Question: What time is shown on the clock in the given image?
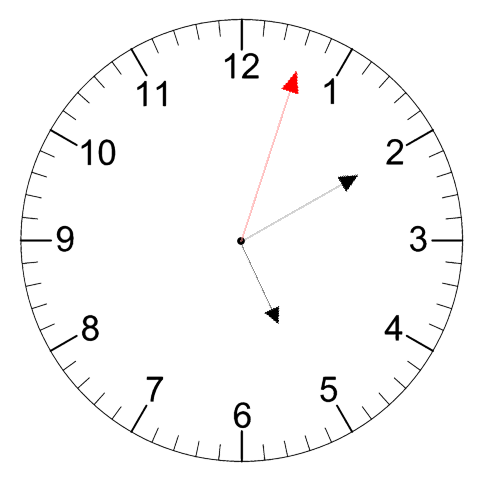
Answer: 05:10:03